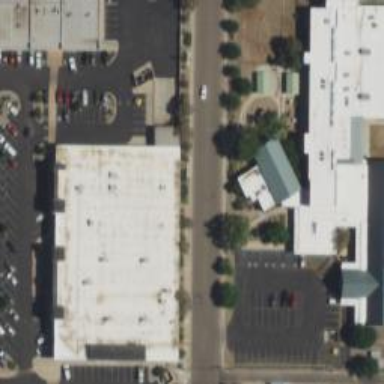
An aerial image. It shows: Sidewalk.